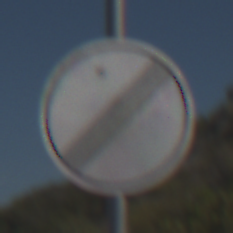
Verkehrszeichen: EndeSaemtlicherBegrenzungen
Umgebung: Outdoor, Nature
Tageszeit: MorningAfternoon
Wetter: Clear
Licht: Natural
Jahreszeit: NotSpecified
Kontrast: HighContrast